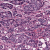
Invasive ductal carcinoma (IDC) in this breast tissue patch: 1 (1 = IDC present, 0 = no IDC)